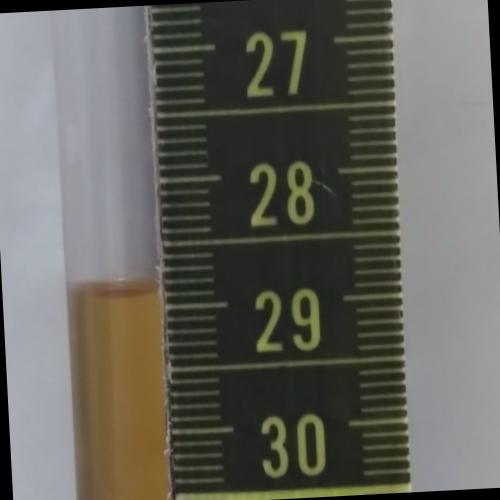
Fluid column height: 28.9 cm